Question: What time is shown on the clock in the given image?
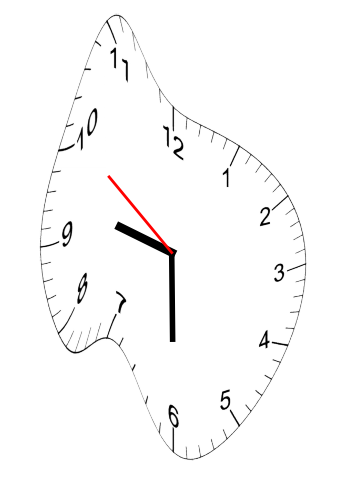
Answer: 09:29:51